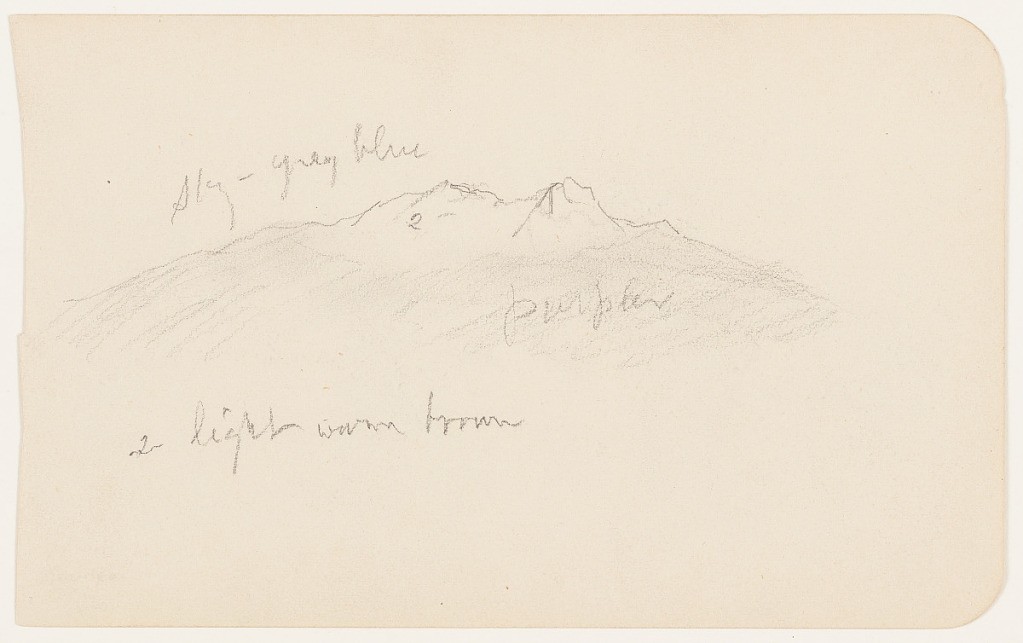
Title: Rugged Mountain Peak, Mexico
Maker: Frederic Edwin Church, American, 1826–1900
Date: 1890–93
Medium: Graphite on off-white wove paper; verso: graphite
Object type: Drawing
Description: Landscape sketch showing a view of a rugged mountain peak in Mexico, possibly that of the volcano Iztaccihuatl. Situated at center, the mountain has multiple sharp crags and pinnacles along its wide peak, while its lower slopes are dark and loosely rendered. Composition devoid of a foreground.

Verso: Landscape sketch showing a distant view of an immense mountain in Mexico, viewed across rugged and rolling terrain. In the foreground at right, a cliff made up of white rocks hosts an assortment of vegetation. In the background at center left, an immense, conical mountain looms over a rolling and largely indistinct middle distance. Horizontal line coming off of peak at right may indicate the line of a shadow.